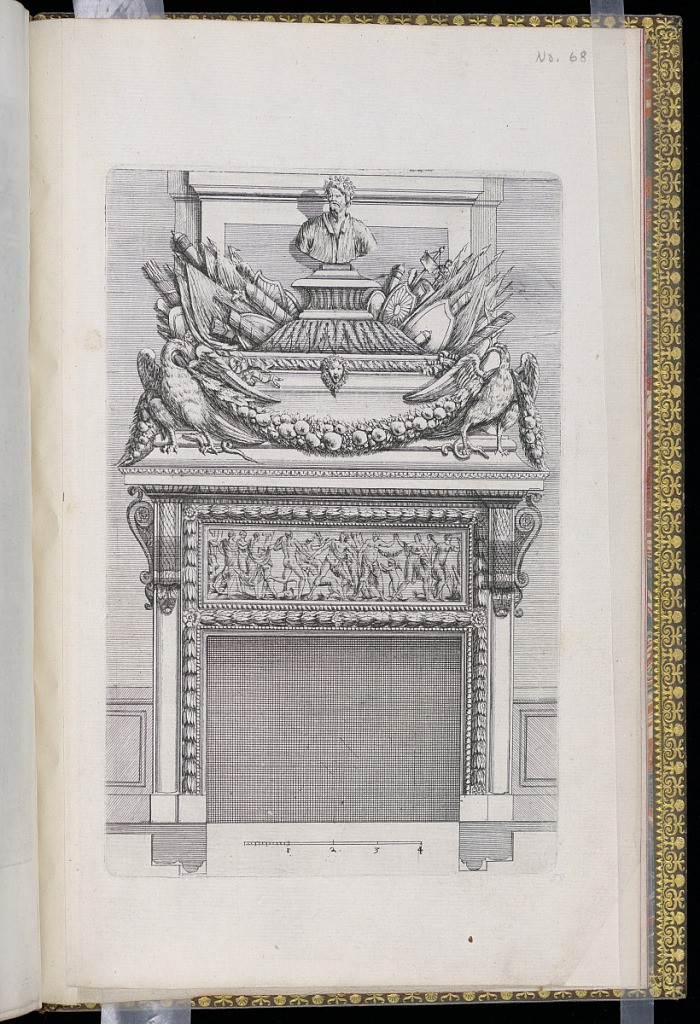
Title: Chimney Piece Design
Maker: D. Antoine Pierretz, French, active 1647
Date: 1647-55
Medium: Etching on laid paper
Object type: Print
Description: Design for a chimney piece (fireplace, mantel and overmantel) with classical motifs. The mantel is decorated with leaf moldings, brackets with scale patterns and a rectangular frieze with classical figures. The overmantel features a male portrait bust on a plinth surrounded by trophies of arms and armor, with spears, shields, banners, quivers of arrows. Below, two birds standing on snakes and draped with a festoon of fruit and leaves. A scale below.